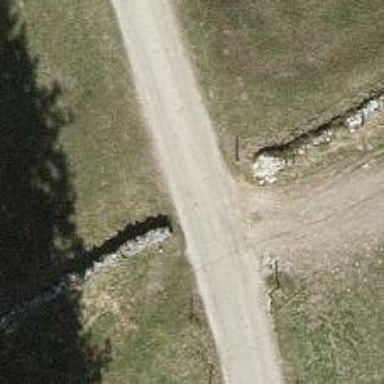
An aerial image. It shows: Wall made of dry stone.